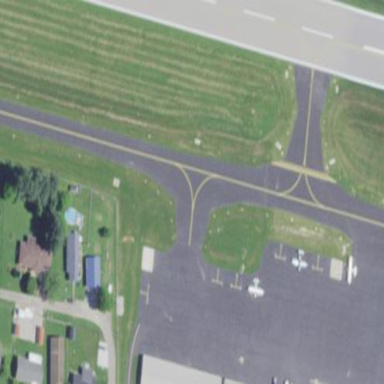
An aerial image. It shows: Apron at the airport.